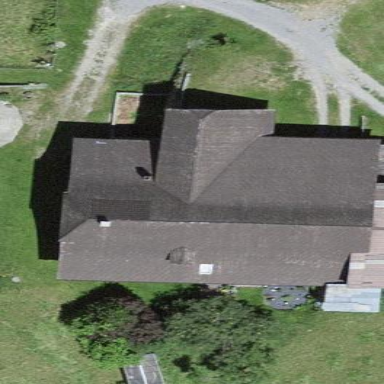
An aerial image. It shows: Farm building with half-hipped roof shape.